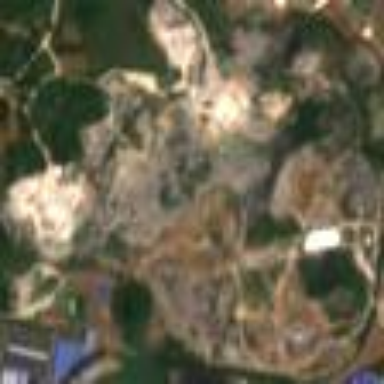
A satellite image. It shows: Quarry area.